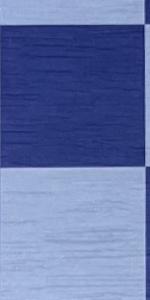
Label: Empty